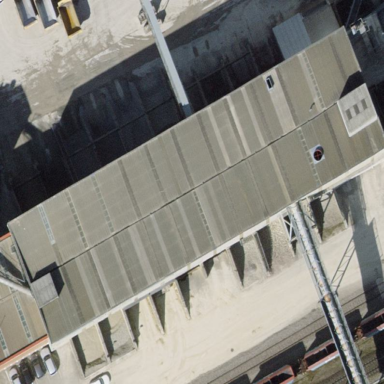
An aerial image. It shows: Industrial building.